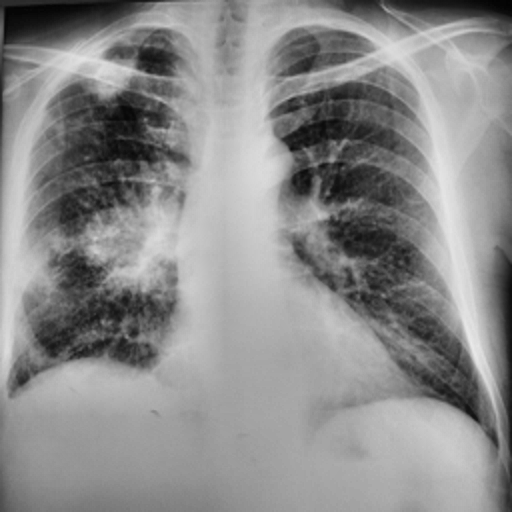
Finding: TUBERCULOSIS